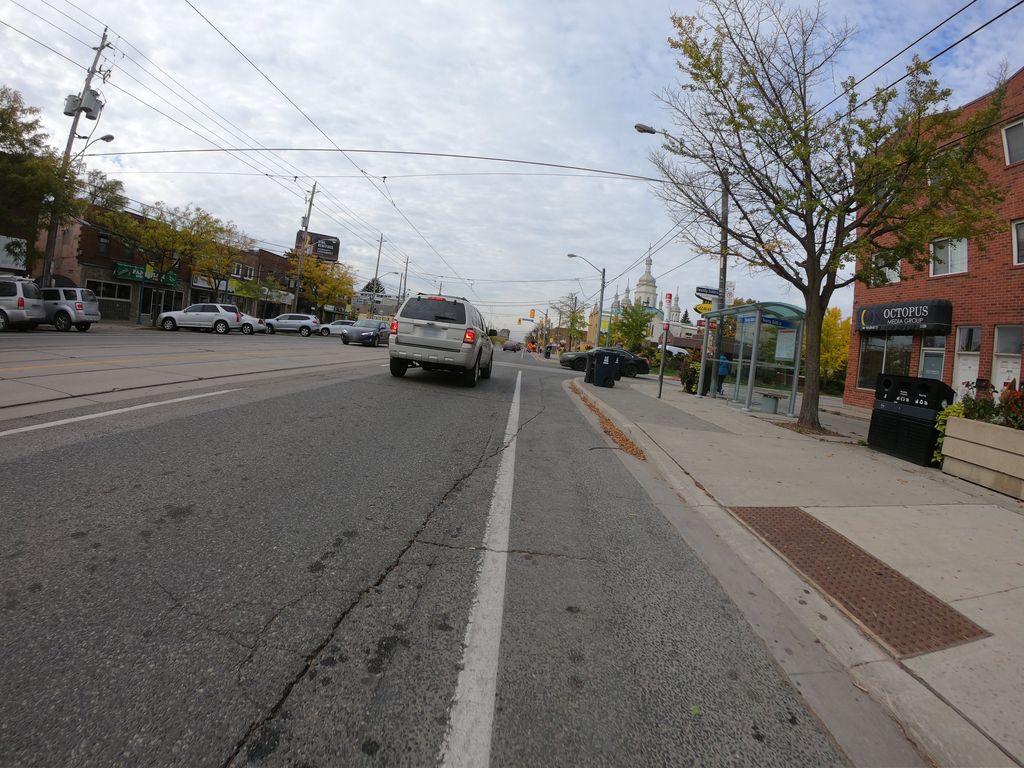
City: toronto